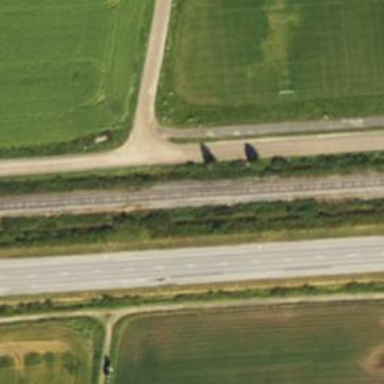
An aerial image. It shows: Primary link highway with asphalt surface.